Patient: sex M, age 45
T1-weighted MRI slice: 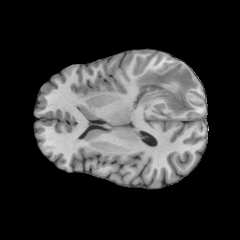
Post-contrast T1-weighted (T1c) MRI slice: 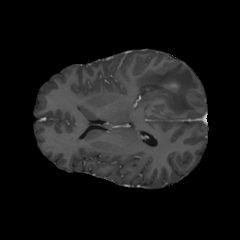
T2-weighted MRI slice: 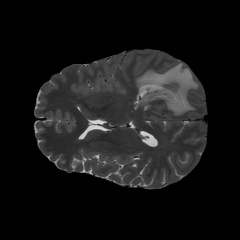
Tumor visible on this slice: yes
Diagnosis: Glioblastoma, IDH-wildtype
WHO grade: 4